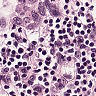
Metastatic tissue present: yes